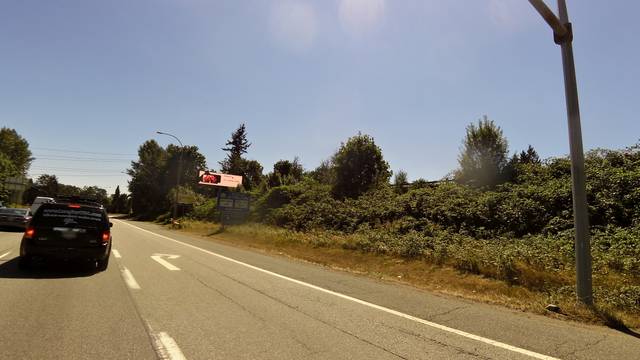
Region: Canada
Coordinates: 49.309, -123.028